Question: I got this piece of code
'''
<div id="boxInformacion" class="alert-box success"><span>some text</span></div>
'''
and in some .js file
'''
var c = $('#boxInformacion');
c.on('click', function(){
// some code
});
setTimeout(function(){
c.click();
}, 9999);
'''
(it's a little more complex the function inside click event, so it's simplified)
This code gets executed after an ajax call, on success.
The problem is that I click in the div but nothing happens.
I put the timeout only for checking that the bind is correct, and yes, after 9 secs the click is fired by javascript and is working.
The div '#boxInformacion' is the only one in all the 'HTML' with that Id.
As the click in the timeout works fine, it seems that is some bug on the manual click.
I checked from the console and I'm clicking on the right place.
What could I be missing?
I'm clicking on the green bar.
I also tried using 'c.click(function(){ /* code */})' instead of '.on('click', function(){ /* code*/ })'

I'm using 'jQuery 1.10.2'
Fiddle <URL>
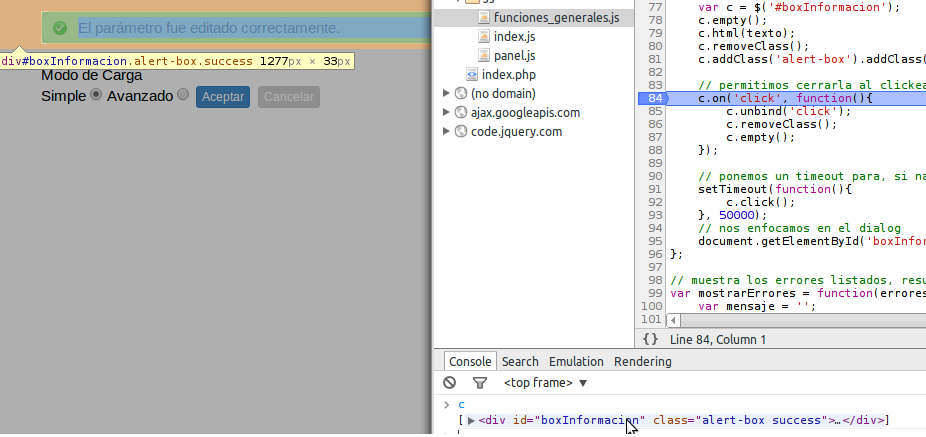
Answer: Your click handler is fine. The problem is your CSS:
'''
z-index:-100;
'''
Due to the negative z-index the click handler will not fire. Remove this and your click handler works.
<URL>